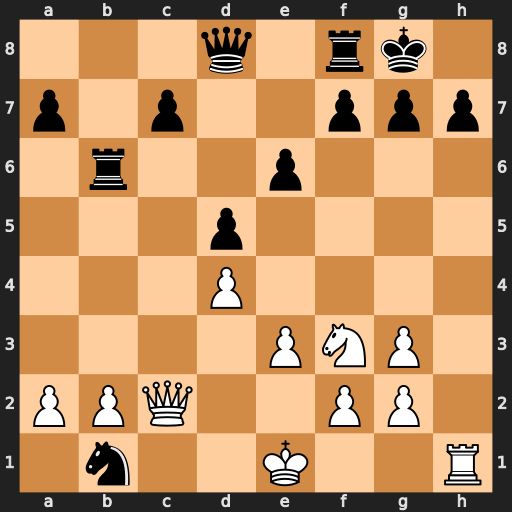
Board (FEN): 3q1rk1/p1p2ppp/1r2p3/3p4/3P4/4PNP1/PPQ2PP1/1n2K2R
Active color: w
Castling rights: K
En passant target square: -
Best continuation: Qxh7#